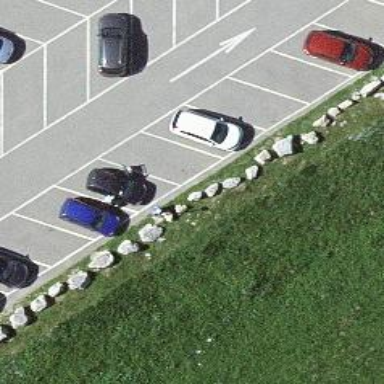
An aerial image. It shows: Block barrier.